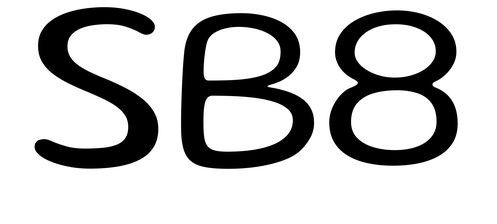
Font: Gluten_Light